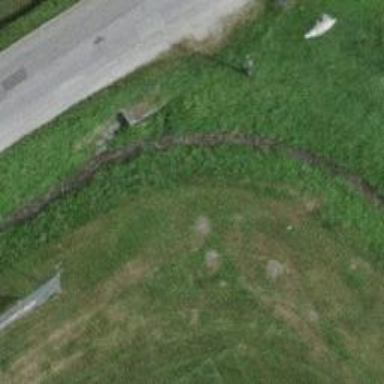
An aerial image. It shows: Ditch serving as waterway.